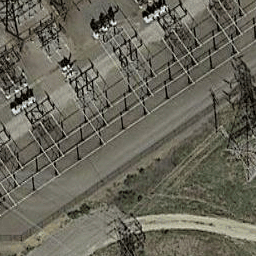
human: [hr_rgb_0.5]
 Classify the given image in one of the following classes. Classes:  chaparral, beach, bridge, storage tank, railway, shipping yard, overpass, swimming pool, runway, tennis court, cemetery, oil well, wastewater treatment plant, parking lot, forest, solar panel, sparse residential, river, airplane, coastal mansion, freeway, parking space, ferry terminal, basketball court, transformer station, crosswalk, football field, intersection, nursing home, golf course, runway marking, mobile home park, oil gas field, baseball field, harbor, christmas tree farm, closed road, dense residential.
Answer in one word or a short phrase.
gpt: transformer station